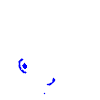
Particle: electron